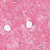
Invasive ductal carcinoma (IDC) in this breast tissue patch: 0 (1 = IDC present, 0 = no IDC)